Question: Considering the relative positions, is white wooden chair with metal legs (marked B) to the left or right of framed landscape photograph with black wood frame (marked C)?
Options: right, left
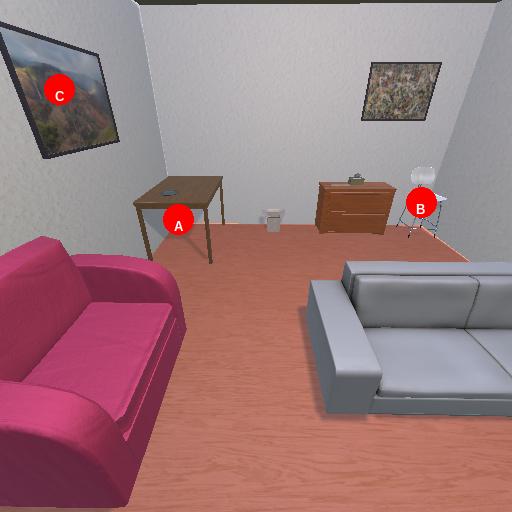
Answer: right